Interaction volume radius: 5 \u00c5
Interaction volume height: 15 \u00c5
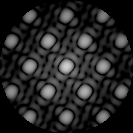
Disorder parameter: 0.01842